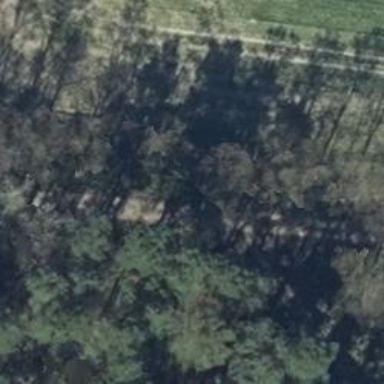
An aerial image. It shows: Row of deciduous broadleaved trees.